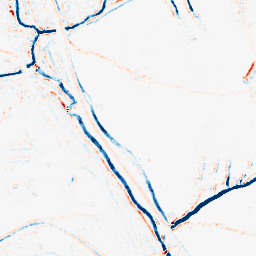
Category: morphological
Decomposition family: morphological_ellipse
Decomposition parameters: operation: average
width: 5
height: 5
Upsampling method: linear_exact
Upsampling parameters: scale: 2
Upsampling scale: 2